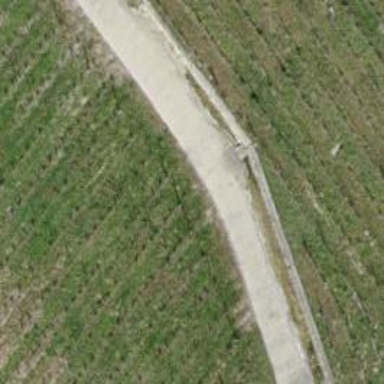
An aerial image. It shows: Paved track with grade 1 tracktype.